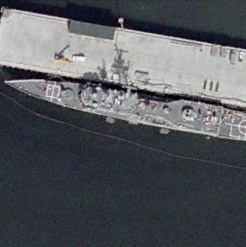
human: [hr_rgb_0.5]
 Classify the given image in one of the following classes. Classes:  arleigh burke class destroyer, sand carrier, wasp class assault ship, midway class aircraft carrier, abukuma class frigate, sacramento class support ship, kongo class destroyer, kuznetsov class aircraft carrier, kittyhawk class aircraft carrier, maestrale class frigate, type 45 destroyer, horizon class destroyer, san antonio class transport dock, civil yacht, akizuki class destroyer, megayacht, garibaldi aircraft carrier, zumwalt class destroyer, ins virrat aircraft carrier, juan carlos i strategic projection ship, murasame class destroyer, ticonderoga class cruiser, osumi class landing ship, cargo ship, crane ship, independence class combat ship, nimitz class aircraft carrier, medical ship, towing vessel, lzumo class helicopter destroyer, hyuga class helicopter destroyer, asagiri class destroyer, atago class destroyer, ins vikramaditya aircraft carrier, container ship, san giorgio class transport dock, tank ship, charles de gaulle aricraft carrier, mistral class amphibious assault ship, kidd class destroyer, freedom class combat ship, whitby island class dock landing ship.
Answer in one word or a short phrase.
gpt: Ticonderoga class cruiser